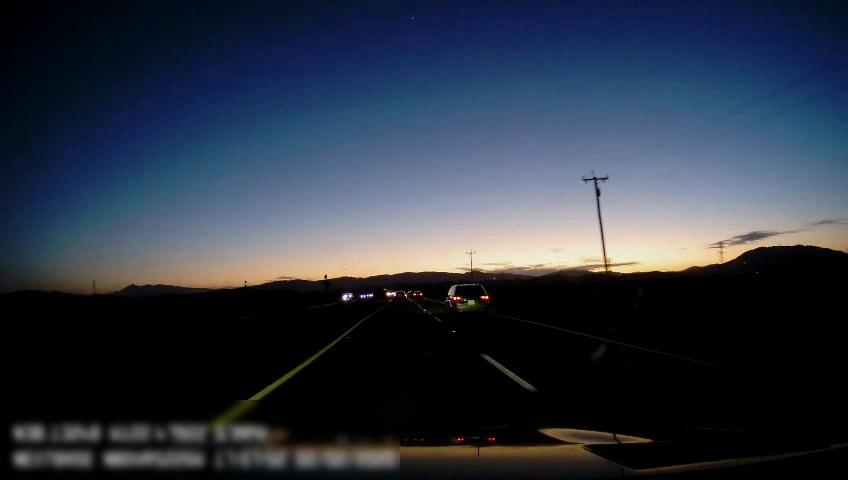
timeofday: Dusk/Dawn/Twilight
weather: Sunny
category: Drivable Space
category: Vehicles | Truck
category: Vehicles | SUV
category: Vehicles | SUV
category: Vehicles | SUV
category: Lanes | Alternate Lane
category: Lanes | Current Lane
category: Lanes | Current Lane